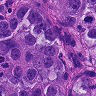
Metastatic tissue present: yes